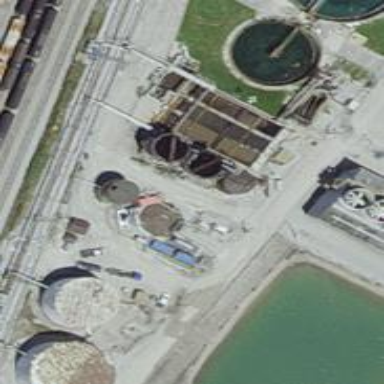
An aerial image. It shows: Storage tank that is man-made.